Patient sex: F
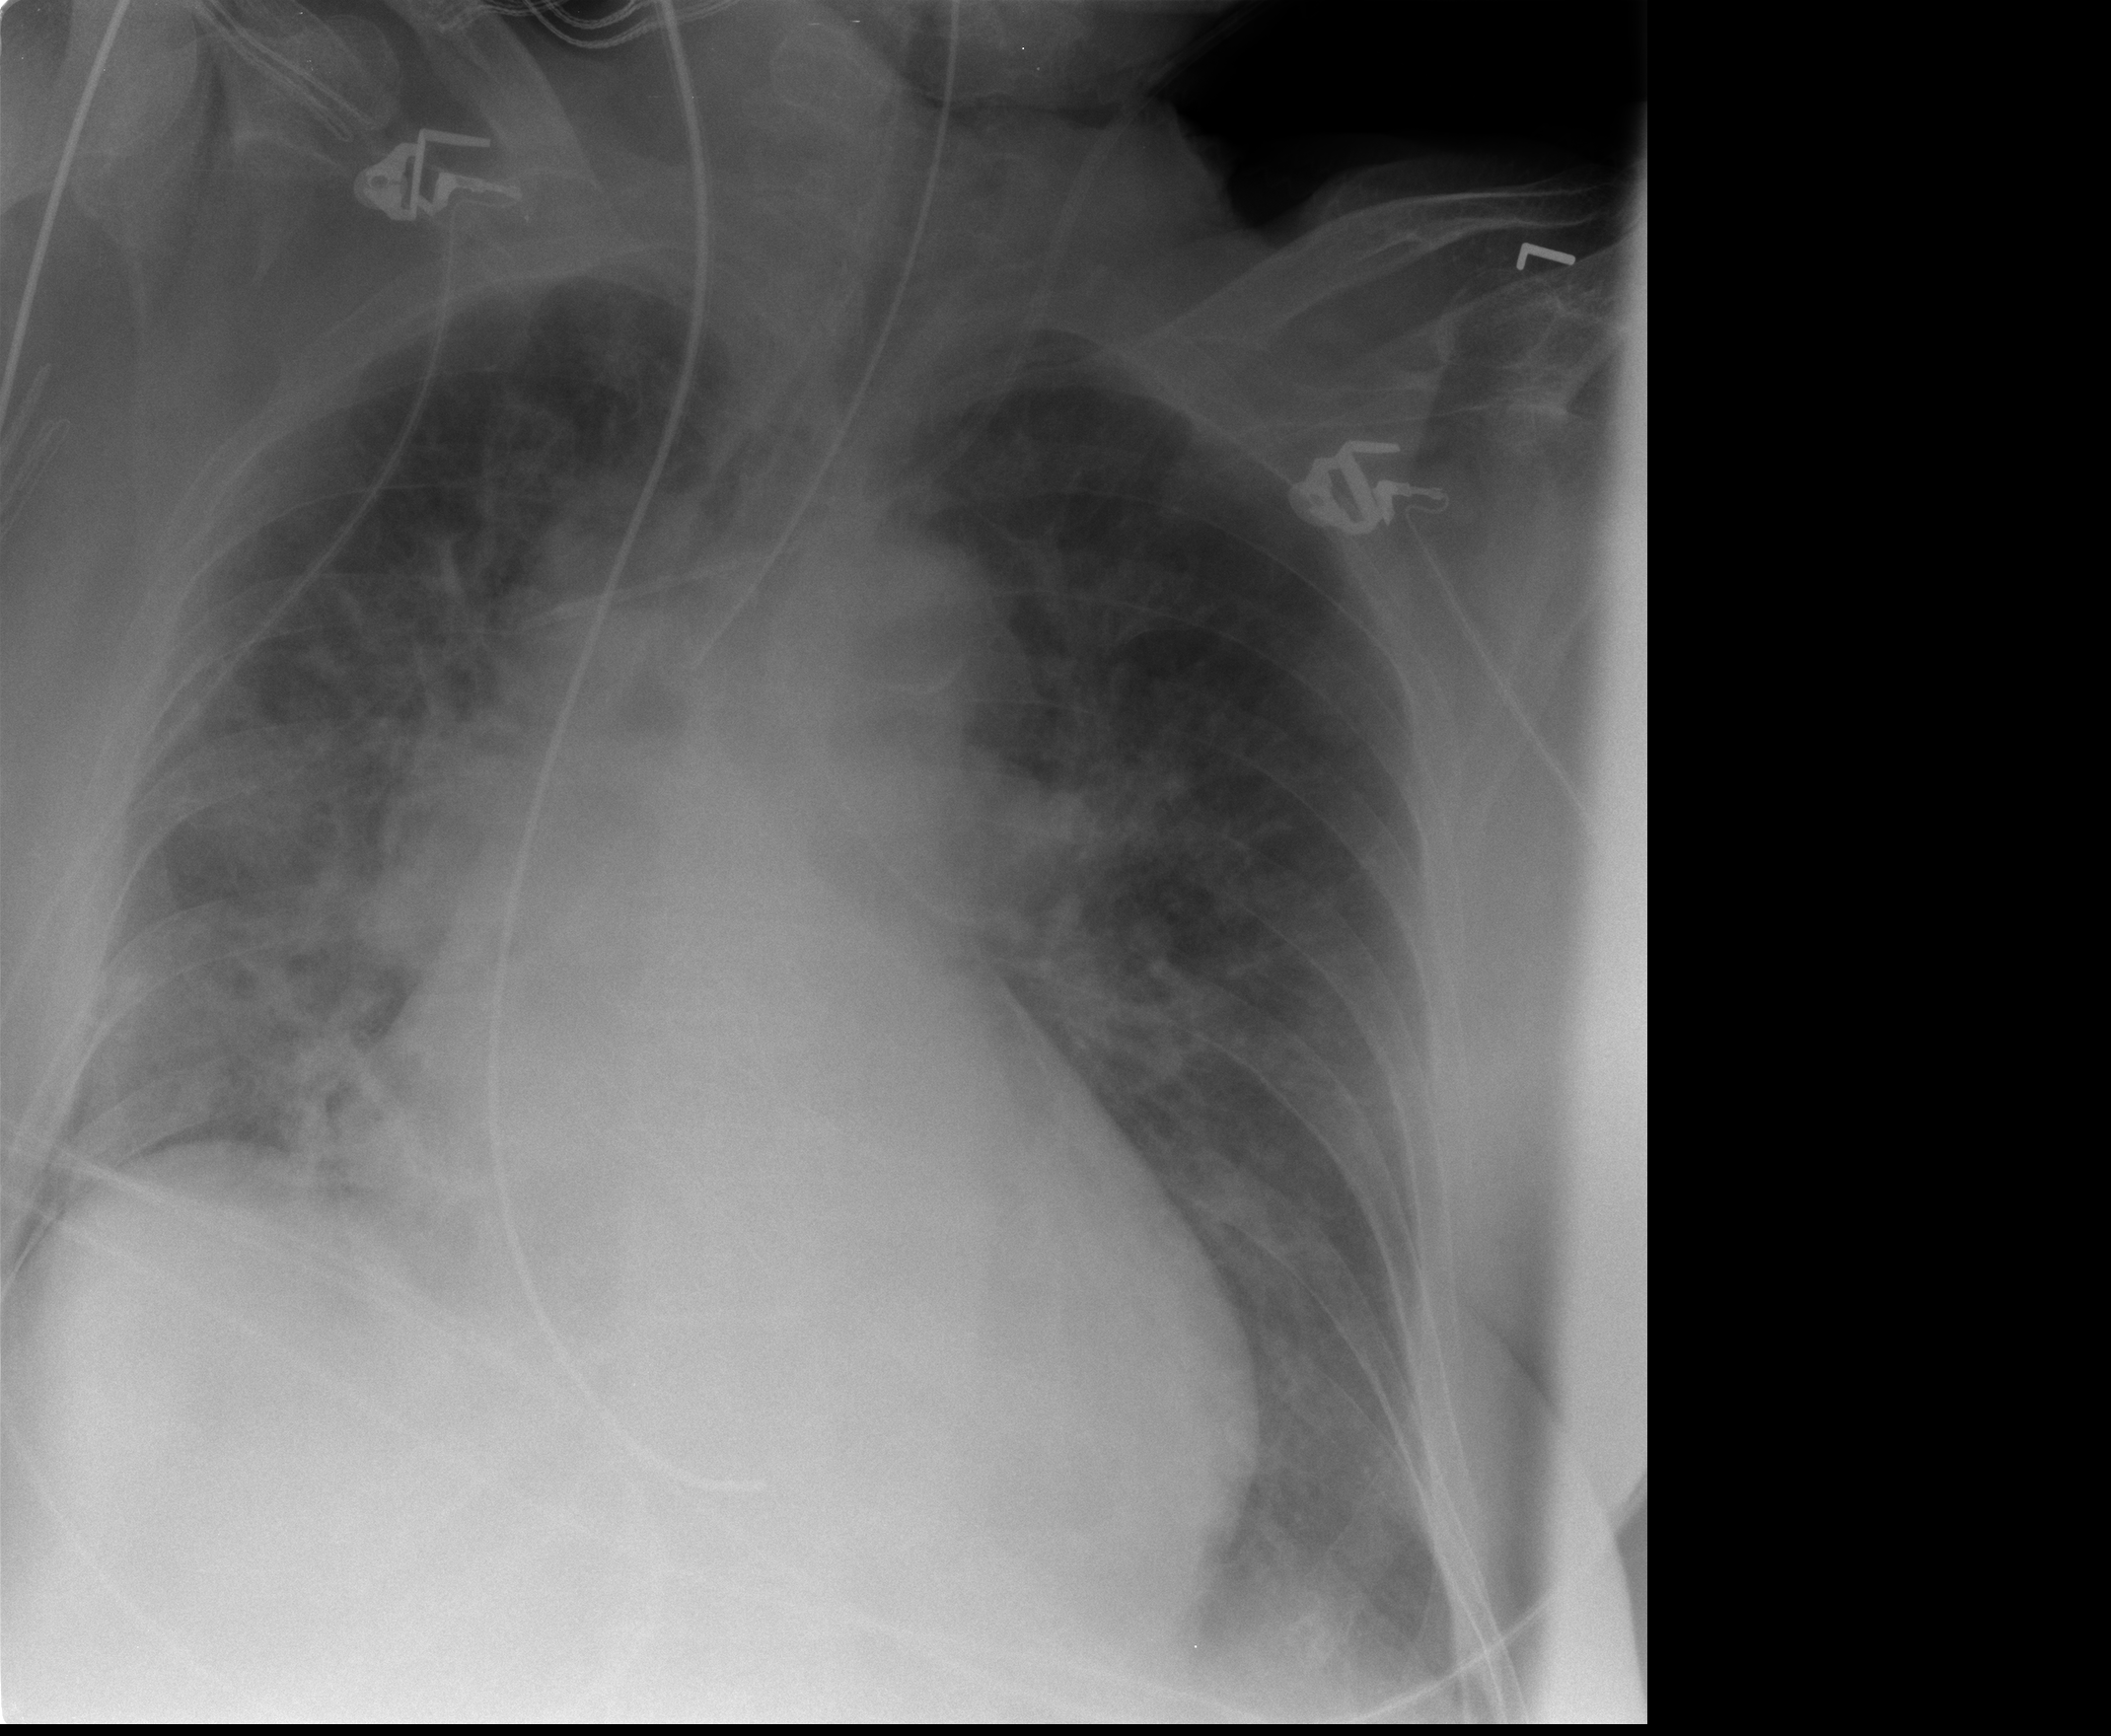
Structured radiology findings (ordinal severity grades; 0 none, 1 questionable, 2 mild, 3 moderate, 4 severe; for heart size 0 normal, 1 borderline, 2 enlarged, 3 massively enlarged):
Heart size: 2
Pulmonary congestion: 3
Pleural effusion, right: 1
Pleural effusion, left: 1
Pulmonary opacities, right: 3
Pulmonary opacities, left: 2
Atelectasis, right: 2
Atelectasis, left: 1